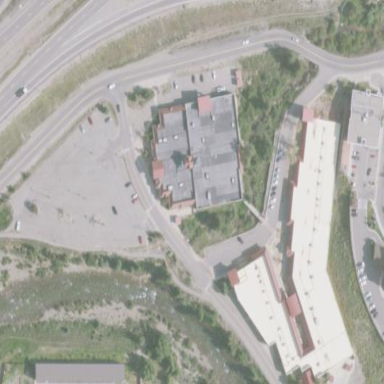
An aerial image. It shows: Retail building.